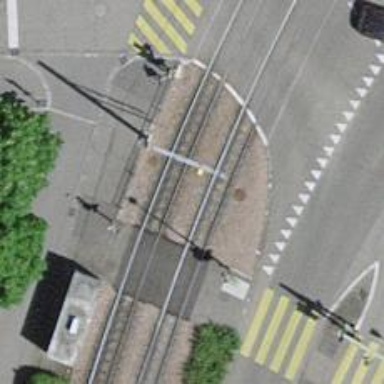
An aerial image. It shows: Crossing for the railway.